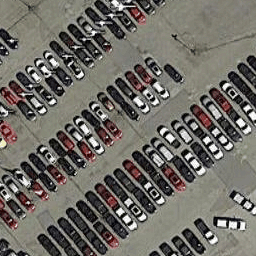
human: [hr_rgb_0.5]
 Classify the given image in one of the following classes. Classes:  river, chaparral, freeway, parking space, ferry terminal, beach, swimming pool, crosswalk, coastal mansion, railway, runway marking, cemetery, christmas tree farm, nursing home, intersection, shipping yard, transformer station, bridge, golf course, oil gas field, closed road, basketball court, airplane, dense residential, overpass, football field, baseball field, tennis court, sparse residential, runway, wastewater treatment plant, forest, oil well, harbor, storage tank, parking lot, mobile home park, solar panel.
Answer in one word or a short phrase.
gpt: parking lot